Field crop: maize
Growth stage: 2
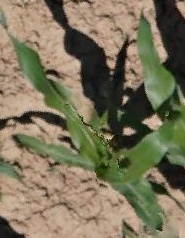
Species: maize